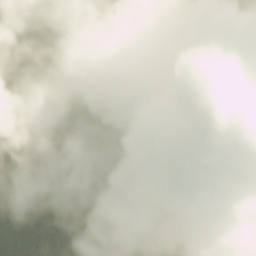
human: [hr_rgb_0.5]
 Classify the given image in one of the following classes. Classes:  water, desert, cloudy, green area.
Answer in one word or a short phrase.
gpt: cloudy